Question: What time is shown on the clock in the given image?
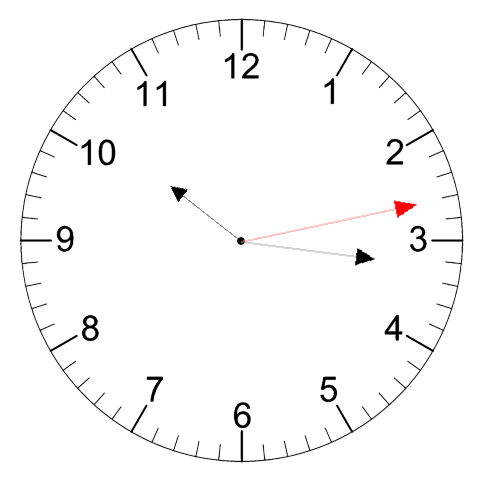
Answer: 10:16:13